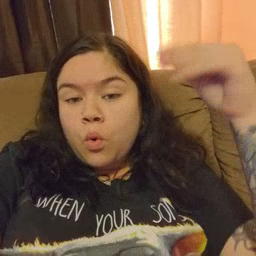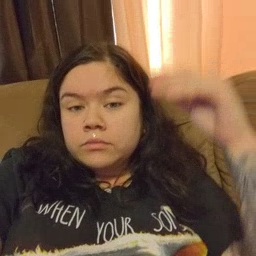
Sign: store